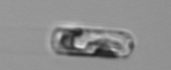
Label: Guinardia_delicatula